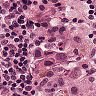
Metastatic tissue present: yes